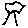
Label: tree